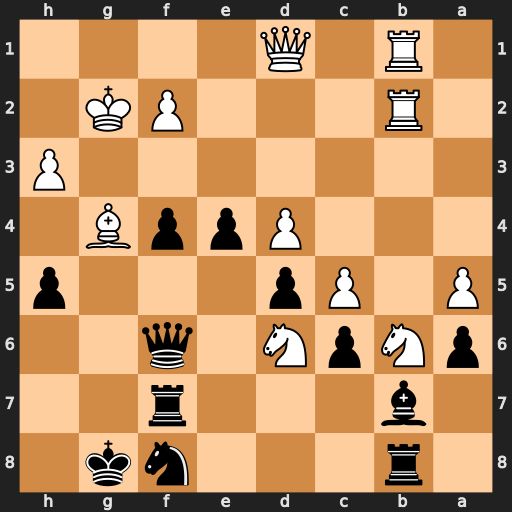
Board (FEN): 1r3nk1/1b3r2/pNpN1q2/P1Pp3p/3PppB1/7P/1R3PK1/1R1Q4
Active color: b
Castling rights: -
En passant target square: -
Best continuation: Rg7 Nxd5 cxd5